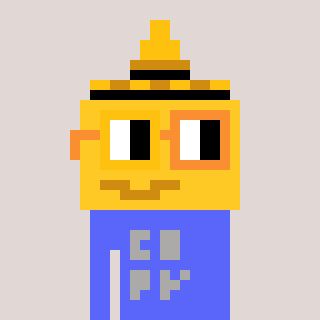
a pixel art character with square yellow and orange glasses, a mustard-shaped head and a purple-colored body on a warm background